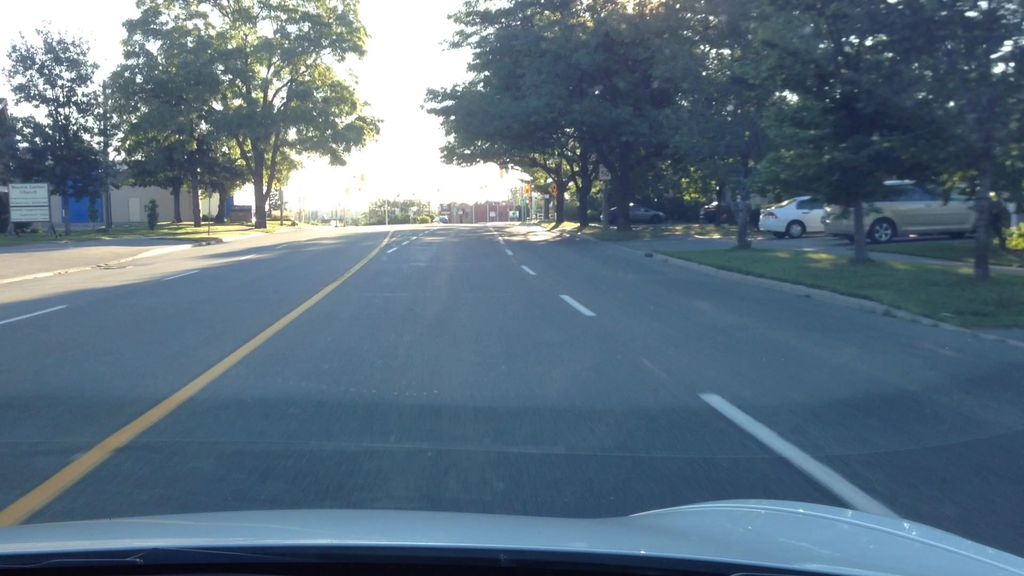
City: ottawa-gatineau